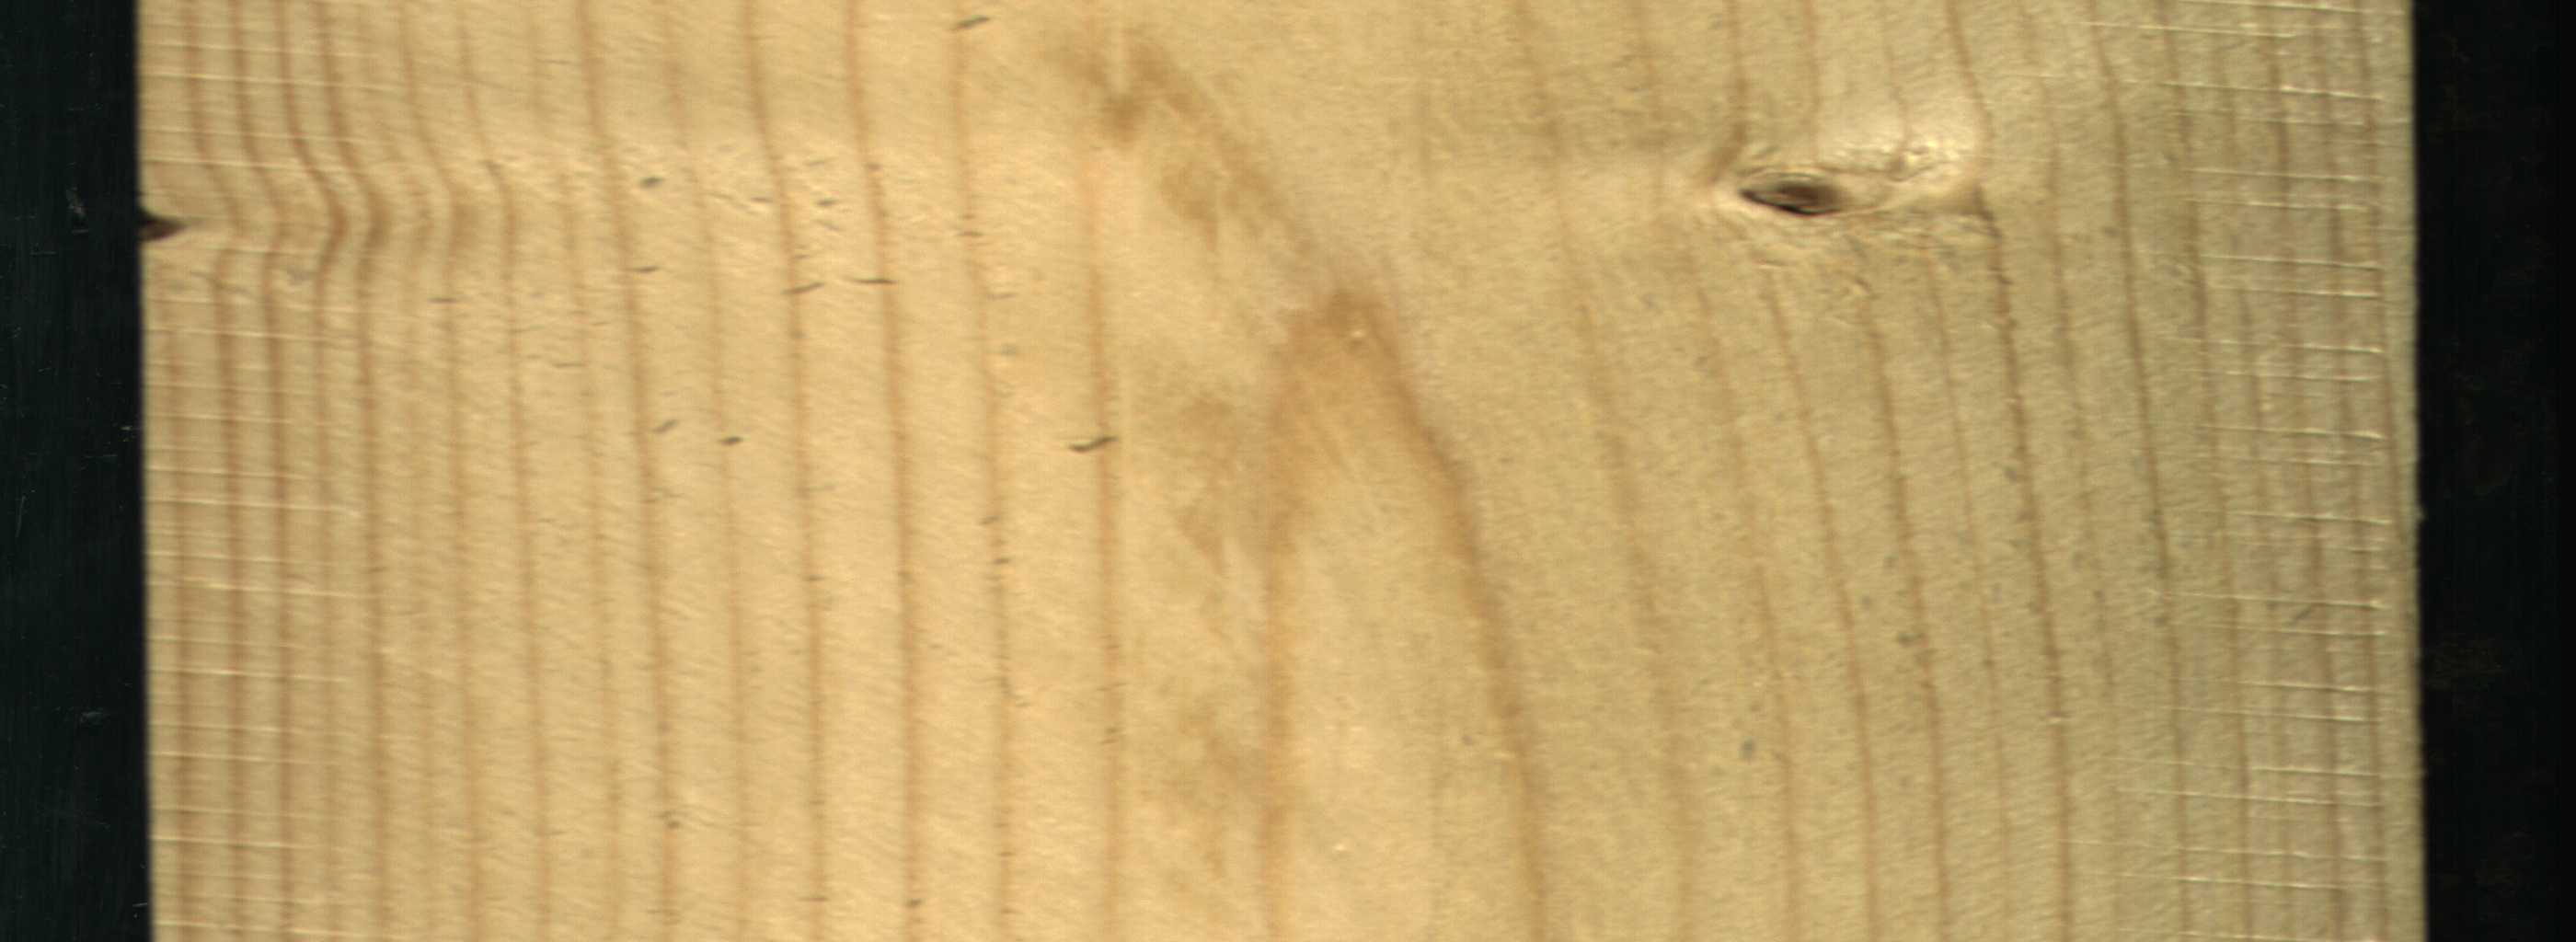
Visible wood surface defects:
Dead_Knot
Dead_Knot